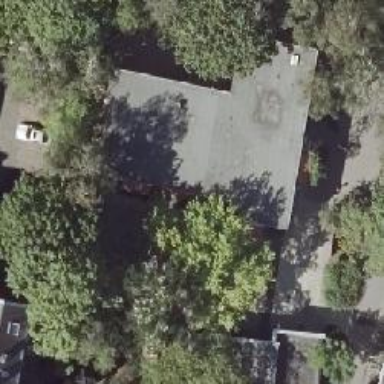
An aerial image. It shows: Kindergarten building.